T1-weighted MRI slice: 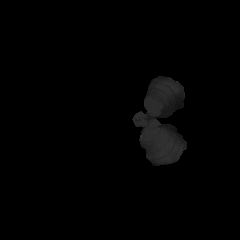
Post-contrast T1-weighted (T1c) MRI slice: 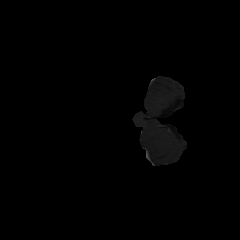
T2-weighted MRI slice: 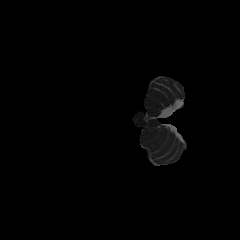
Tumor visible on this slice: no